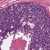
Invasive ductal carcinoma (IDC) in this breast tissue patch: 0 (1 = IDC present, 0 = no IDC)